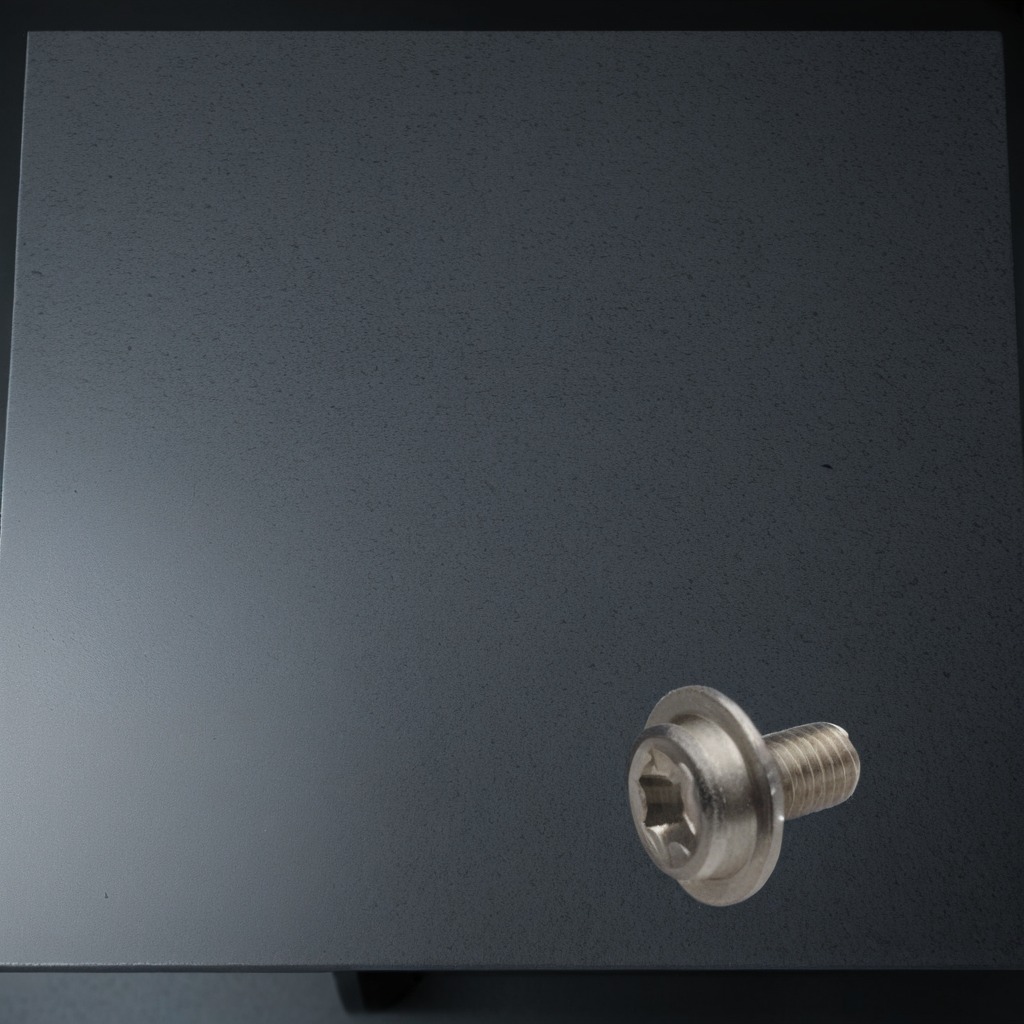
A metal screw is lying on the granite table inside a workshop at night dim ambient light soft shadows worn but